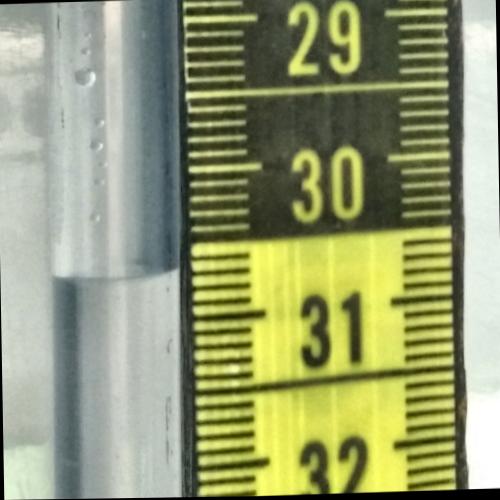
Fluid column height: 30.7 cm